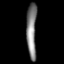
Tissue: lung
Cell type: Endothelial cells
Senescence score: 0.5908
Nuclear area (px): 548
Mean DAPI intensity: 128.757